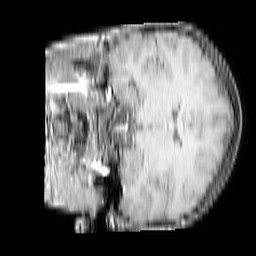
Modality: T1w
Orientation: coronal
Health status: ill
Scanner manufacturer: philips
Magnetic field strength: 3 T
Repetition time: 0.3787 s
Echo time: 0.002908 s